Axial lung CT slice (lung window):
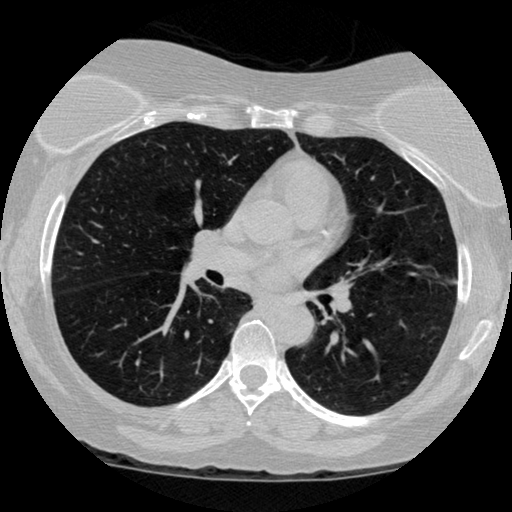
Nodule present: no